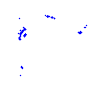
Particle: proton